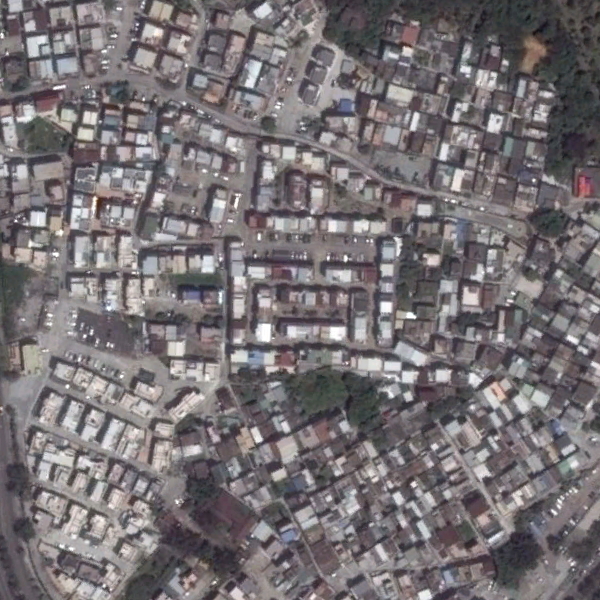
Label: DenseResidential